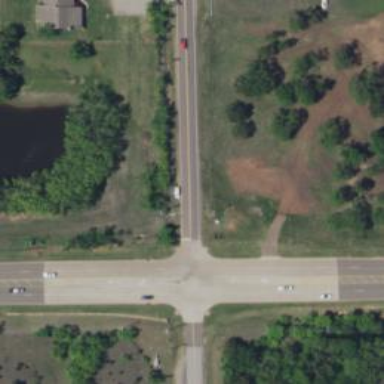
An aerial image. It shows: Stop road.